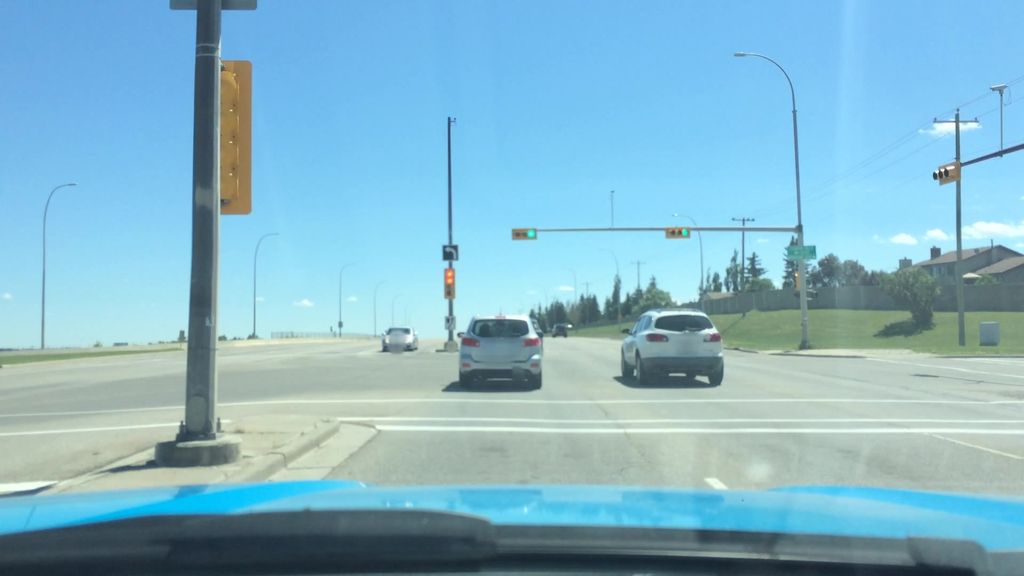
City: calgary